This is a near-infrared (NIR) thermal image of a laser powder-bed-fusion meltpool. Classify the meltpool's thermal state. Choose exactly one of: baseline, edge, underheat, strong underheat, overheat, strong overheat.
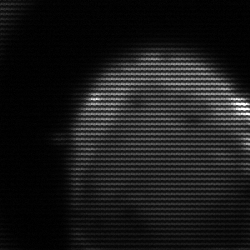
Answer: edge